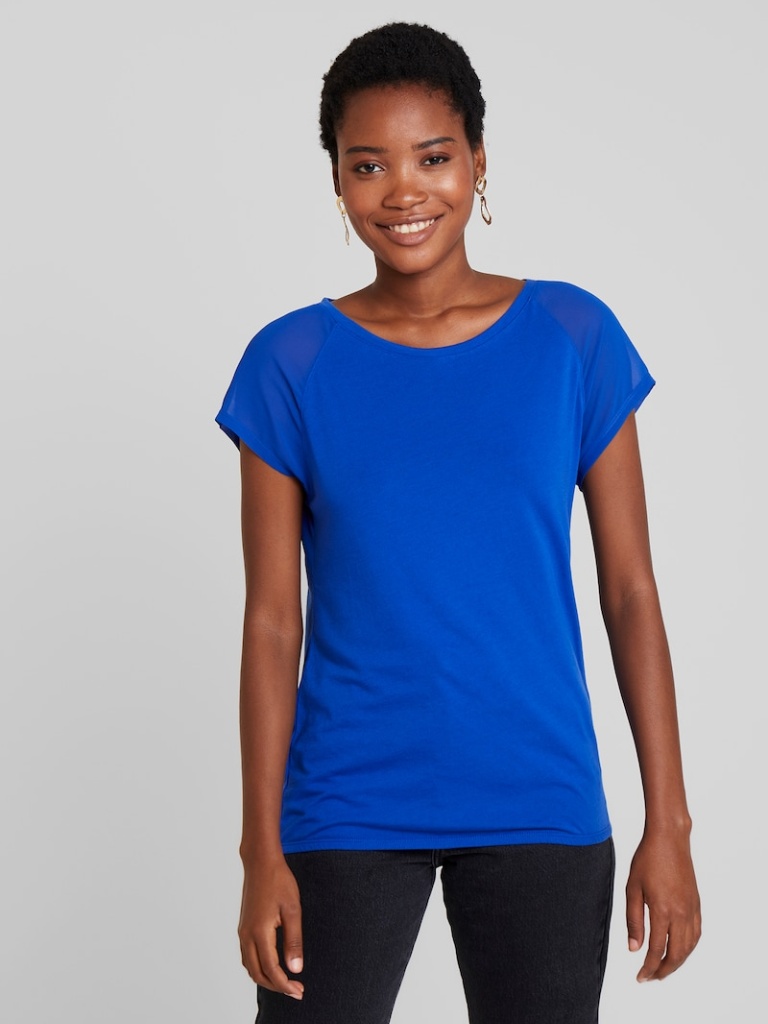
cotton relaxed short sleeve waist length Untucked crew t-shirt